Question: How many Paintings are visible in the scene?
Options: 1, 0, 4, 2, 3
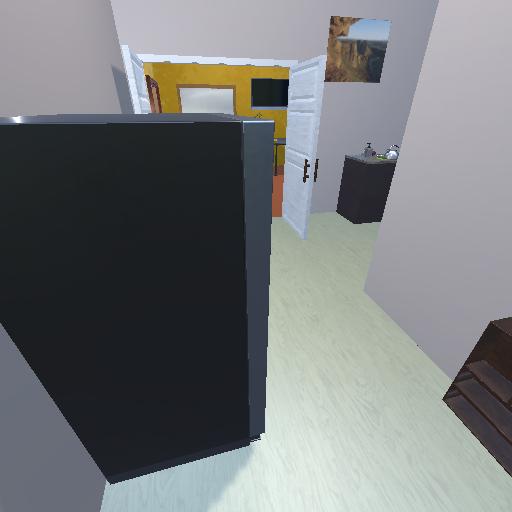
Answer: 1